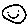
Label: smiley face